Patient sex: M
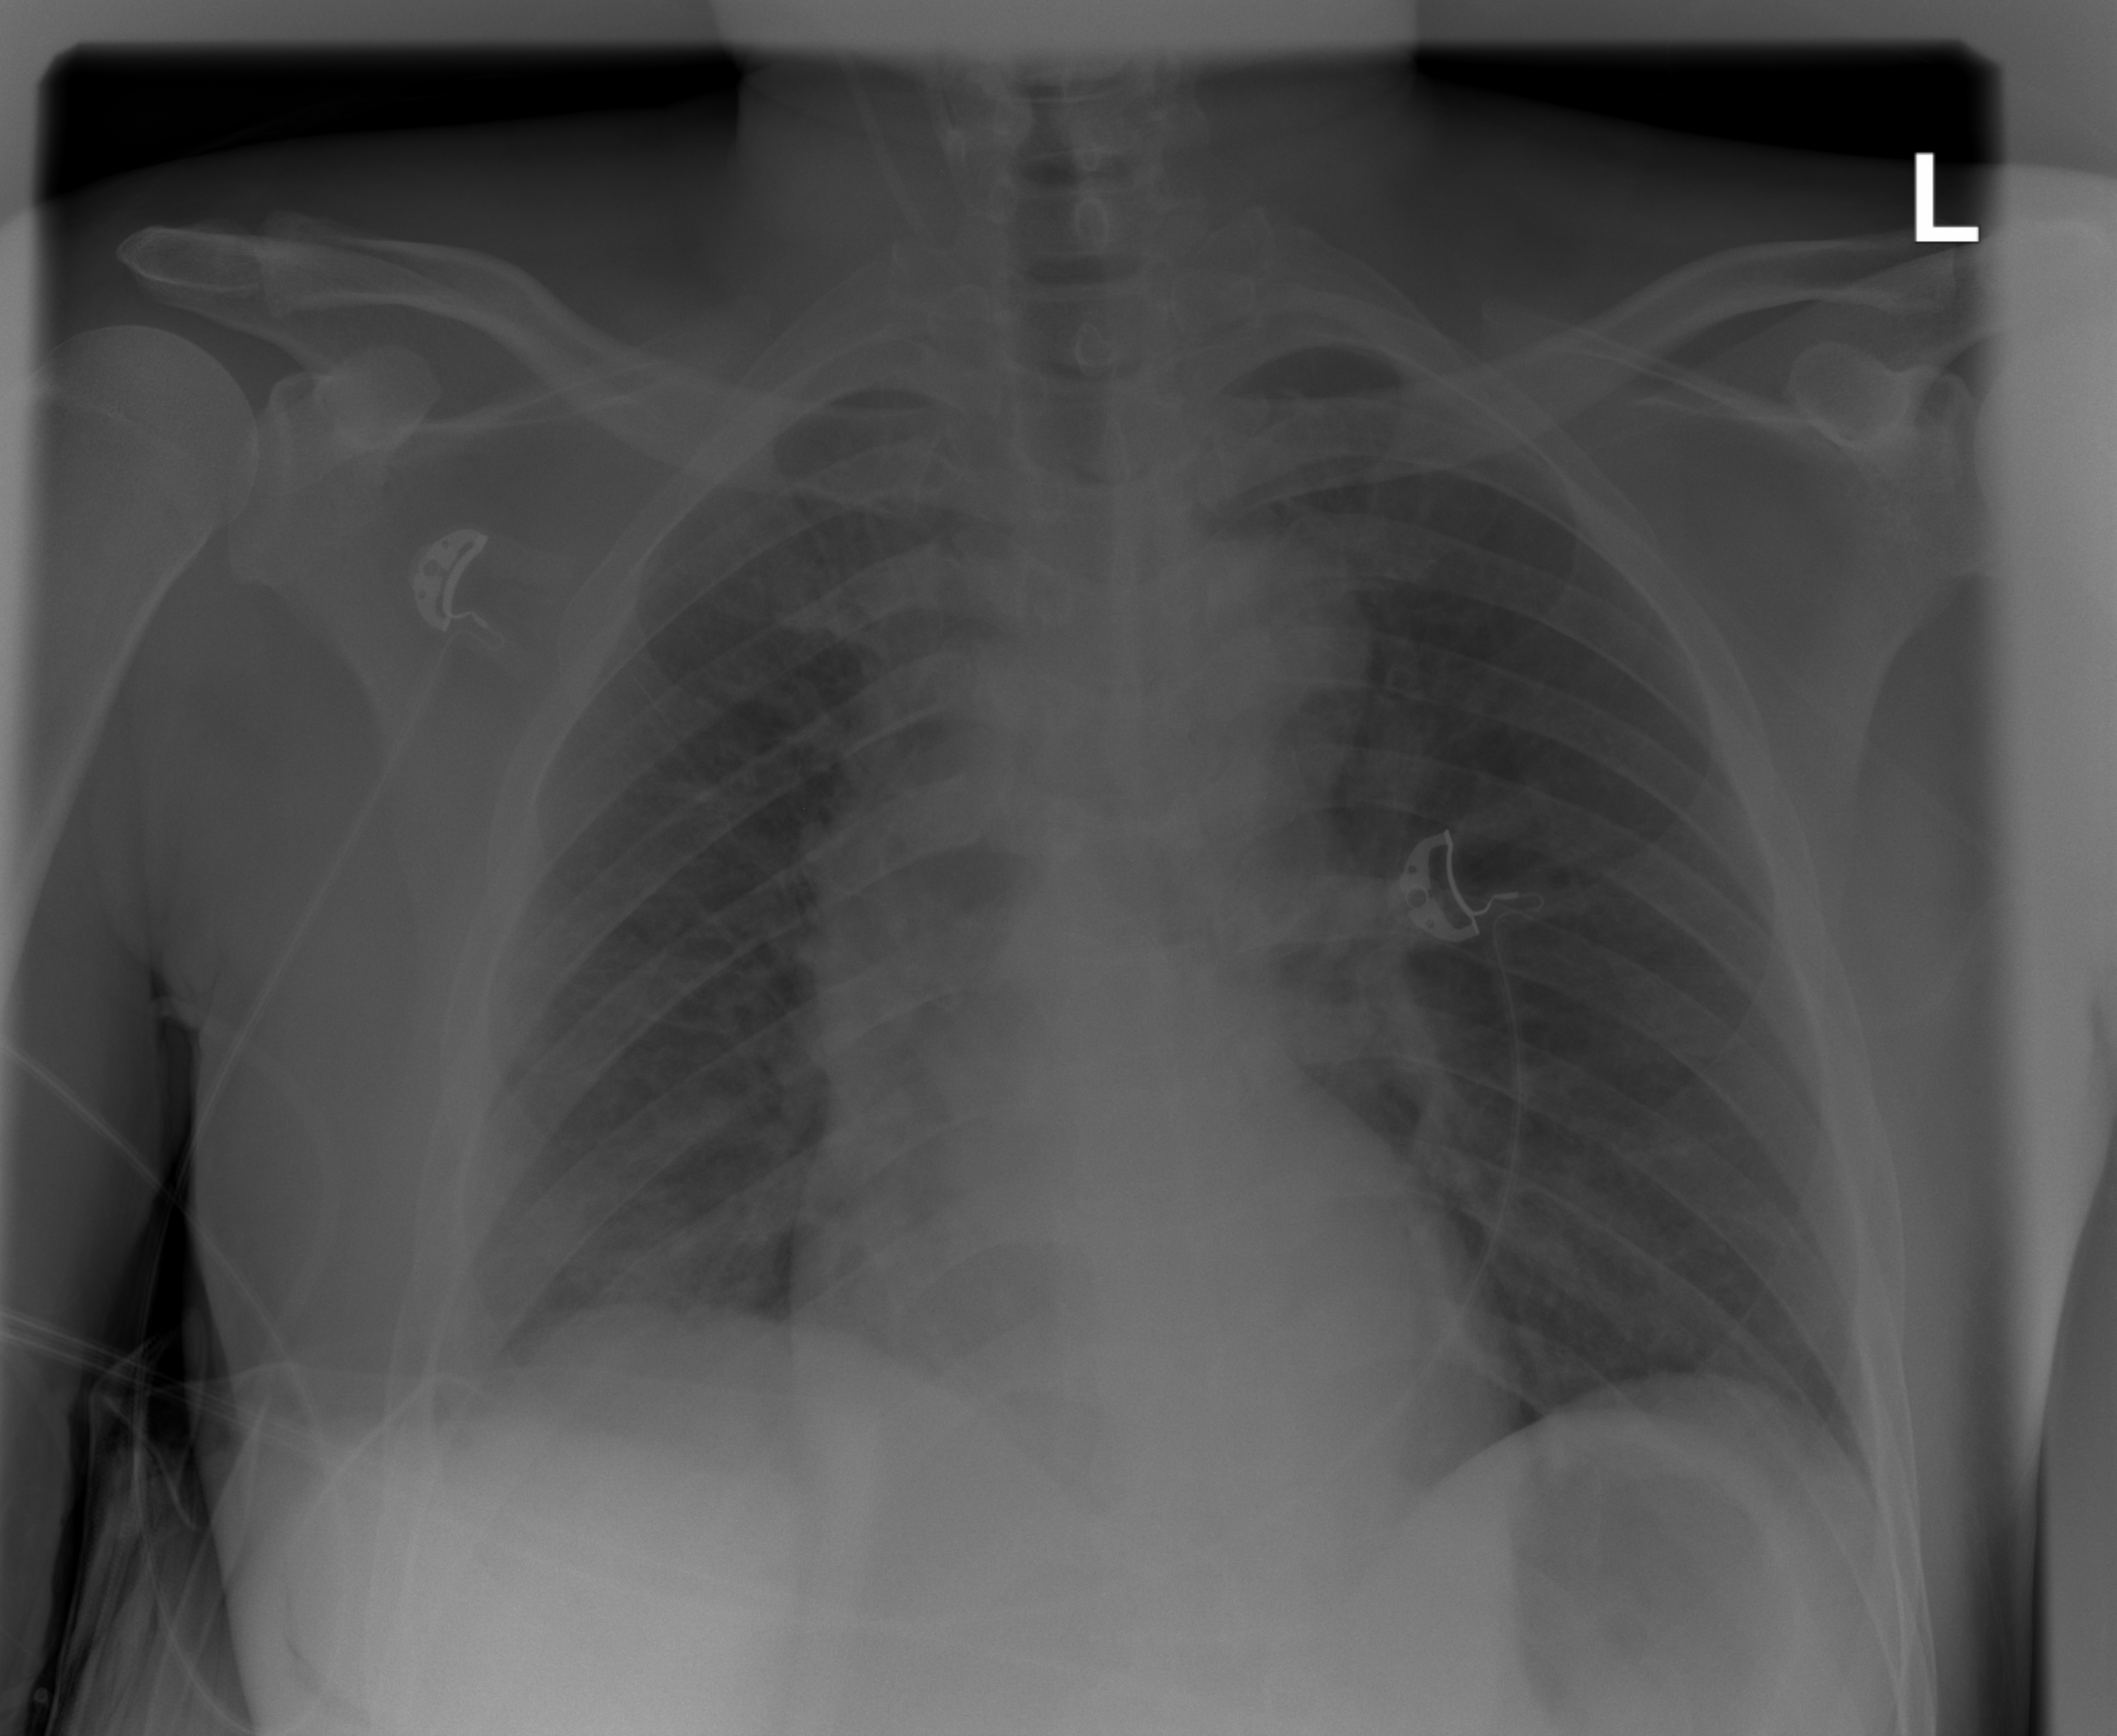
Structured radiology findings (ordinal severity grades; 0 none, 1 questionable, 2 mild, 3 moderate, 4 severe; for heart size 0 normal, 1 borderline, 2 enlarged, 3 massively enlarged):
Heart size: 0
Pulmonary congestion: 0
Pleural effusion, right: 0
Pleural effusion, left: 0
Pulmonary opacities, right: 2
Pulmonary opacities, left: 2
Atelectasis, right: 0
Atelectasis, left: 0